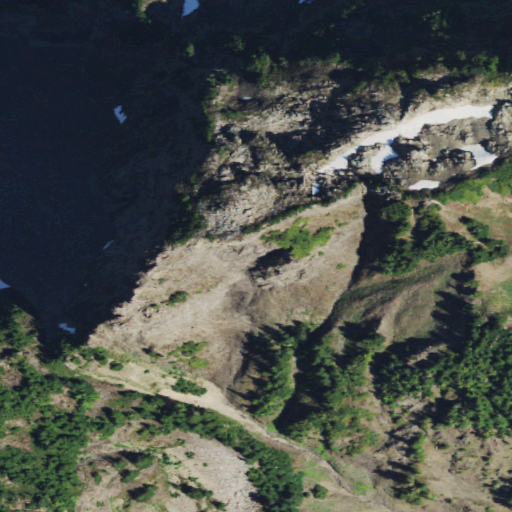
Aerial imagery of mountain in Washington named Hoh Peak containing shrub, barren land, evergreen forest, and grassland